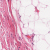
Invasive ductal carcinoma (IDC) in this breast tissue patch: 0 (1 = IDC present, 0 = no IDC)